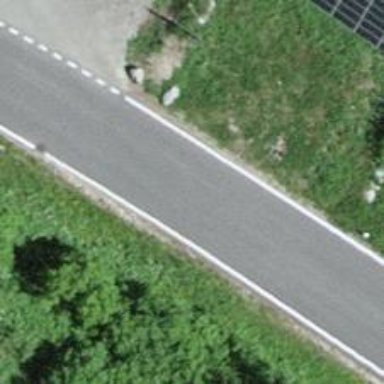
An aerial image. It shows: Tertiary road with asphalt surface.